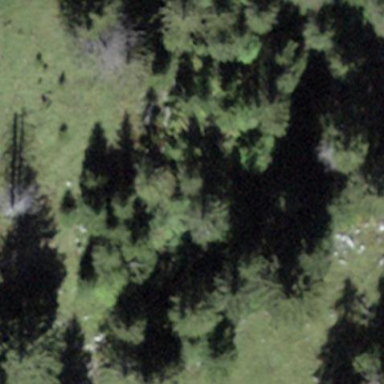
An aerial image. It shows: Forest area.